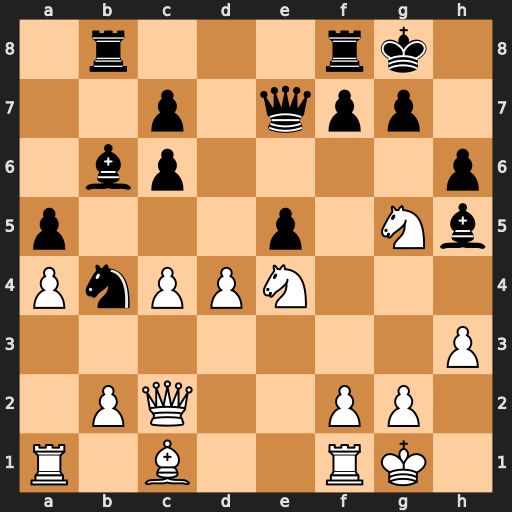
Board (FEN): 1r3rk1/2p1qpp1/1bp4p/p3p1Nb/PnPPN3/7P/1PQ2PP1/R1B2RK1
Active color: w
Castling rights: -
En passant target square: -
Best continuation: Nf6+ Qxf6 Qh7#